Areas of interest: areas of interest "Enshi Xujia Ping International Airport"
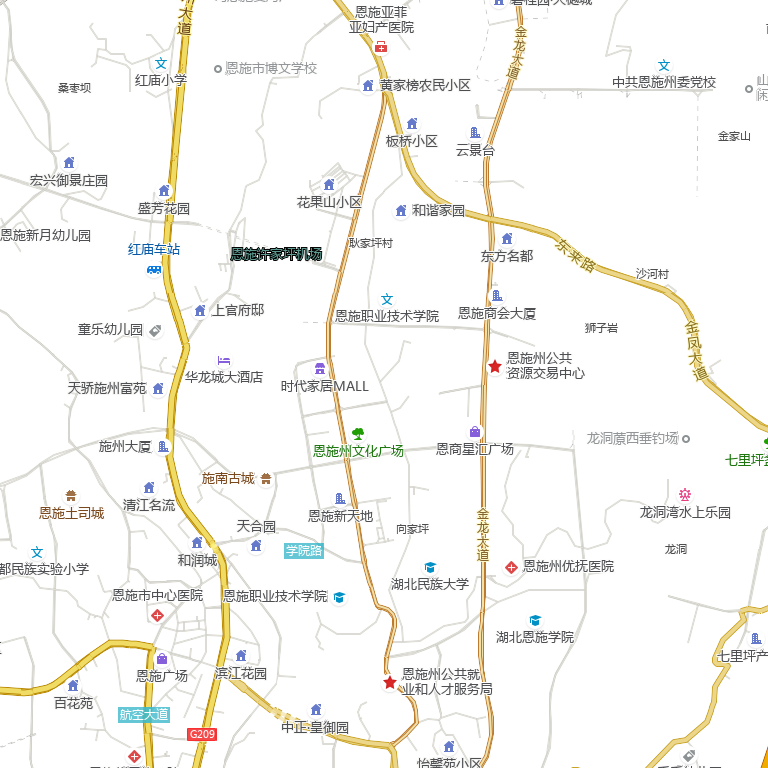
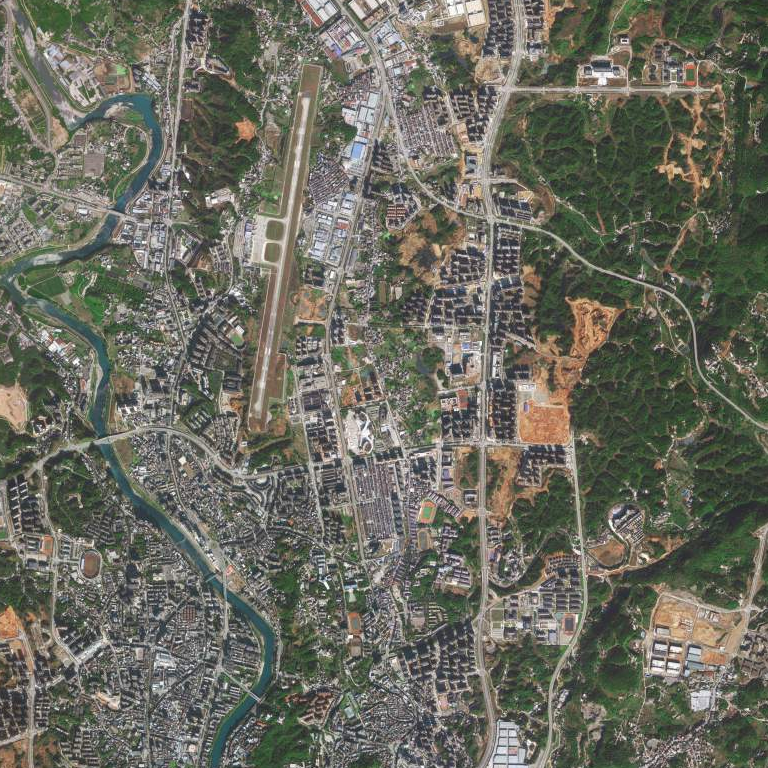